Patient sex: M
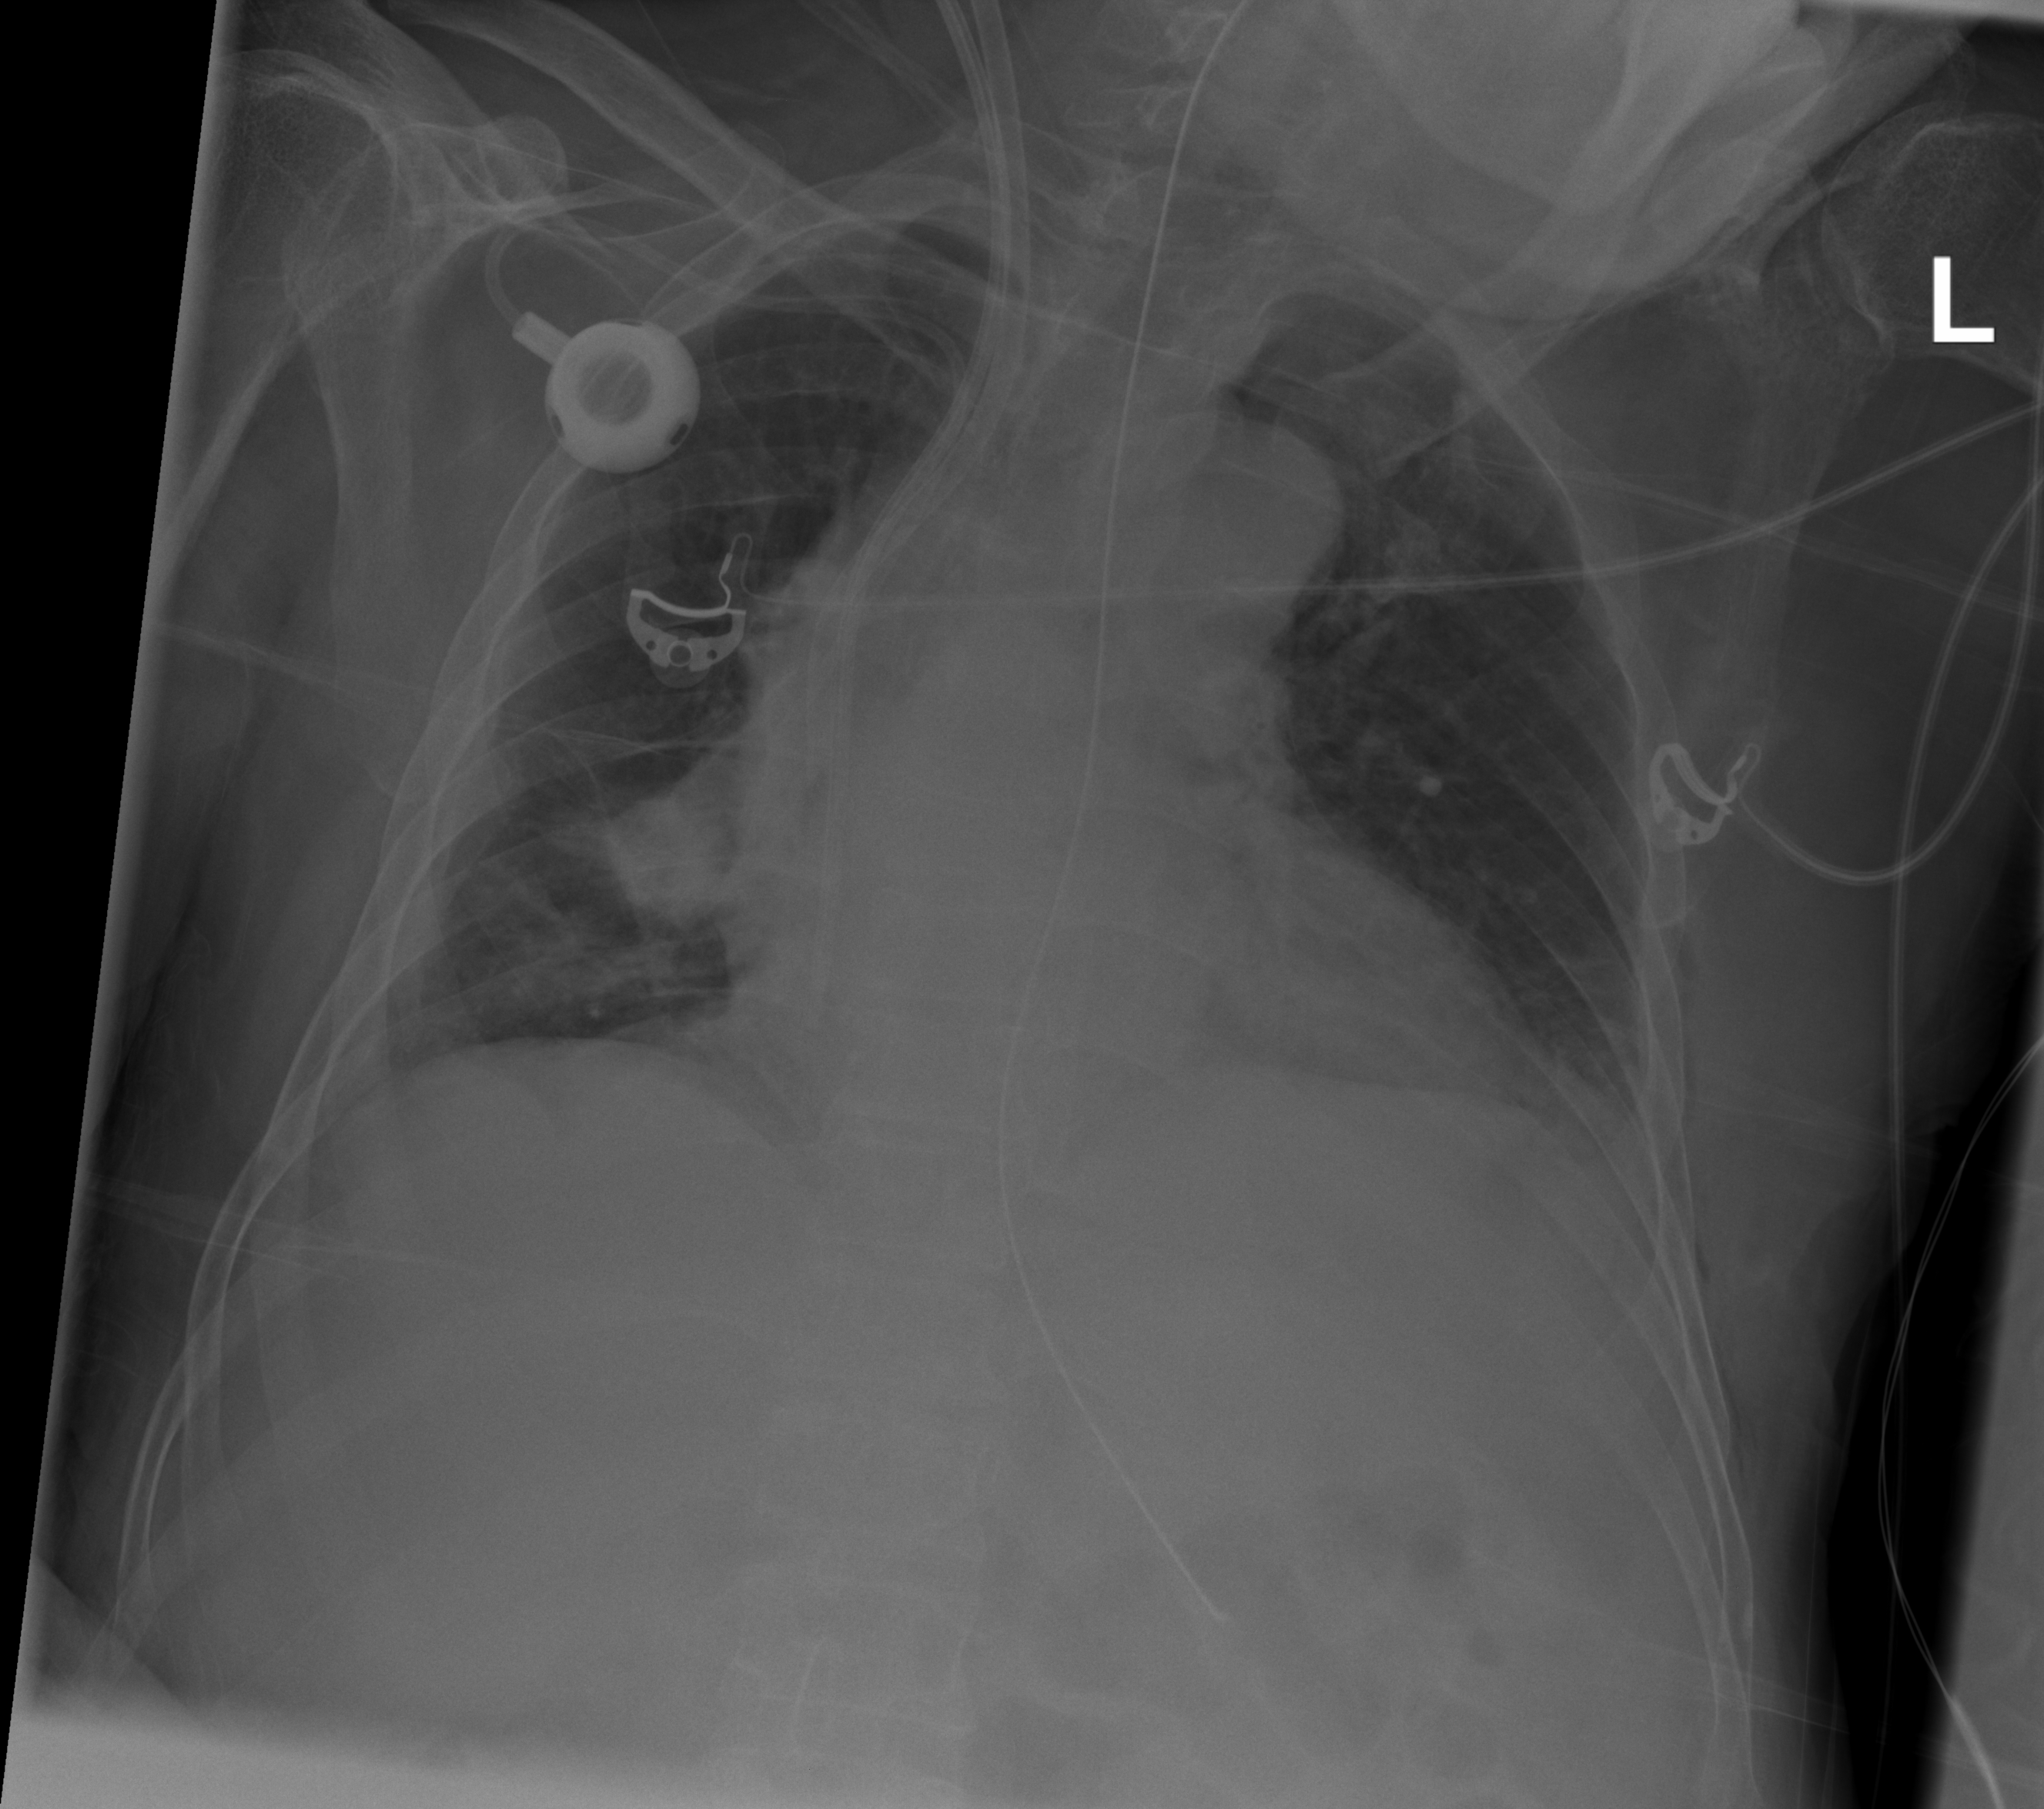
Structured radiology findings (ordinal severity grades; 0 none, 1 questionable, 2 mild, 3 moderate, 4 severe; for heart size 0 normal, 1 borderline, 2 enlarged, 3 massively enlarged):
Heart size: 2
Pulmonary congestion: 0
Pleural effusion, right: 0
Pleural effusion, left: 1
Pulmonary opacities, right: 1
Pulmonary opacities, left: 0
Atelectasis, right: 2
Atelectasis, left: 0